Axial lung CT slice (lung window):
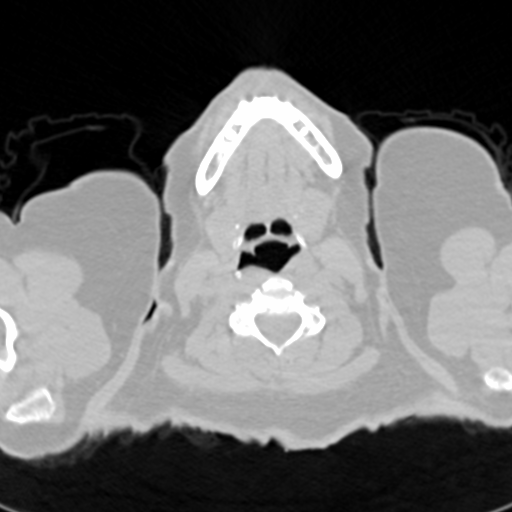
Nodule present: no